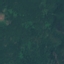
Land use / land cover class: Forest